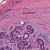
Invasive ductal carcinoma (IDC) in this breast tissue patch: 1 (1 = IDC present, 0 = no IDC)